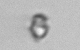
Label: Heterocapsa_rotundata